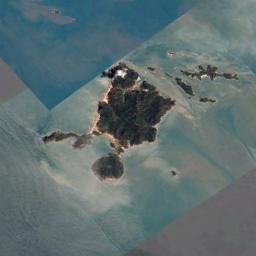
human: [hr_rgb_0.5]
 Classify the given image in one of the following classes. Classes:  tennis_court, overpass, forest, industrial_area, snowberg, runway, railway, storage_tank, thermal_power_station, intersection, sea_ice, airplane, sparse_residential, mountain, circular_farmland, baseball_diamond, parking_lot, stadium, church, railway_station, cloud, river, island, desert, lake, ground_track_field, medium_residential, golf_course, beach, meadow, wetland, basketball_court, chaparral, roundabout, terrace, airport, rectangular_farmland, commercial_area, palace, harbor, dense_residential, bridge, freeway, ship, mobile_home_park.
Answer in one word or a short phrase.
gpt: island